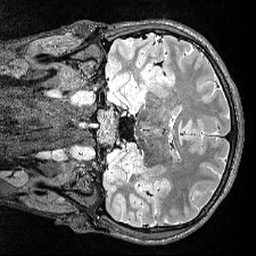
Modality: T2w
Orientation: coronal
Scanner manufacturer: siemens
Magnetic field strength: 3 T
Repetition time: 3.2 s
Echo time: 0.566 s